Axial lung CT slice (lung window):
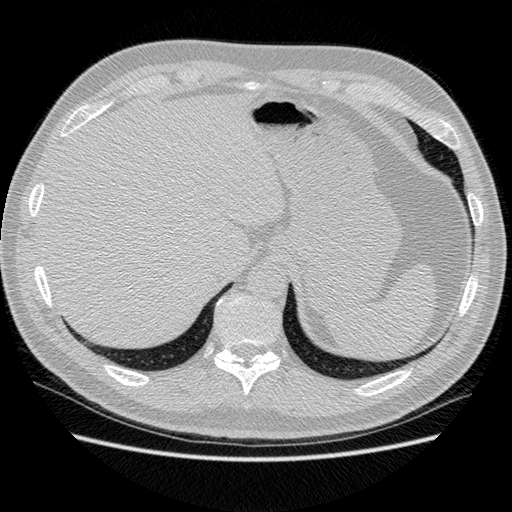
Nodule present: no